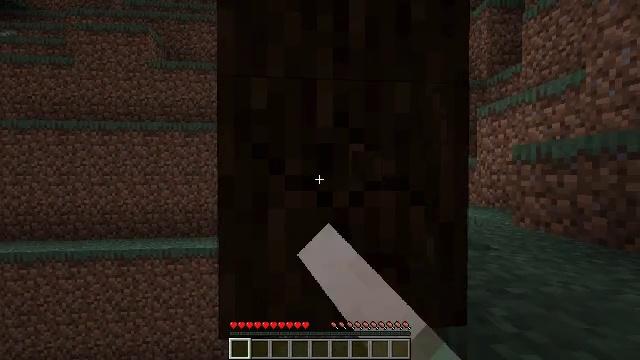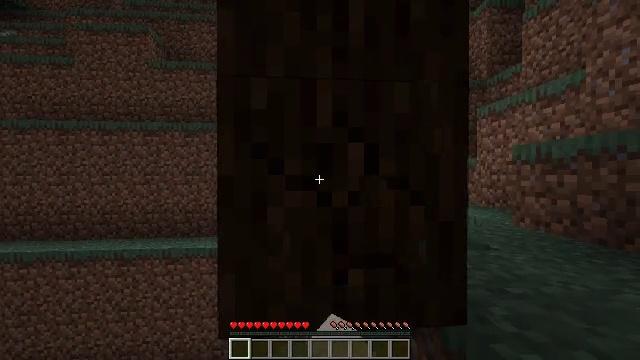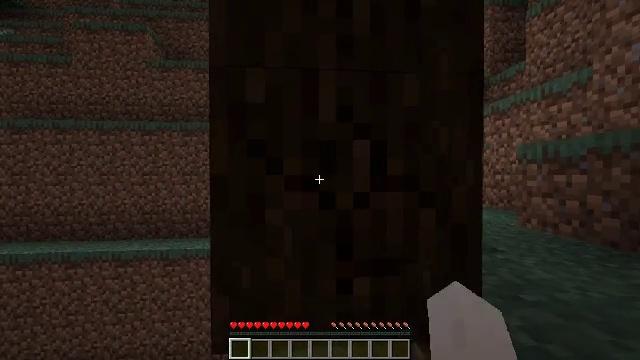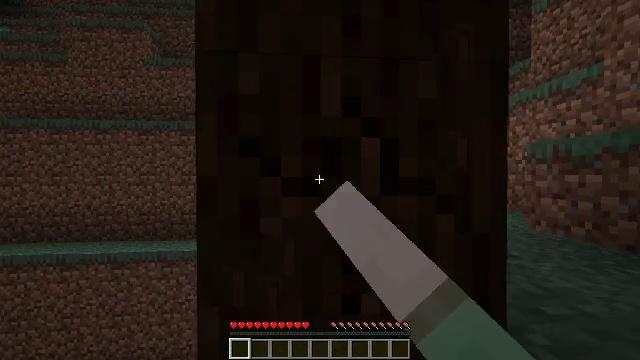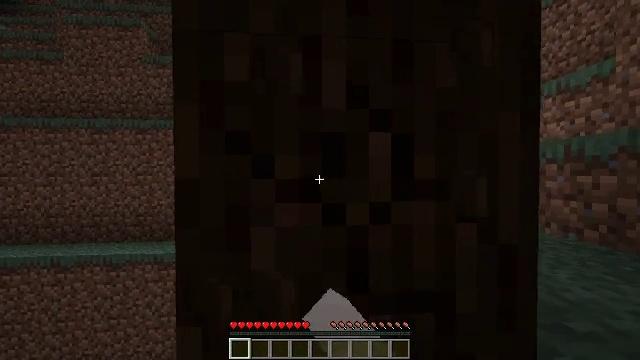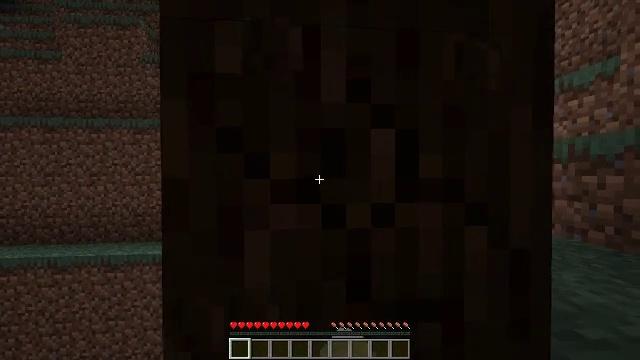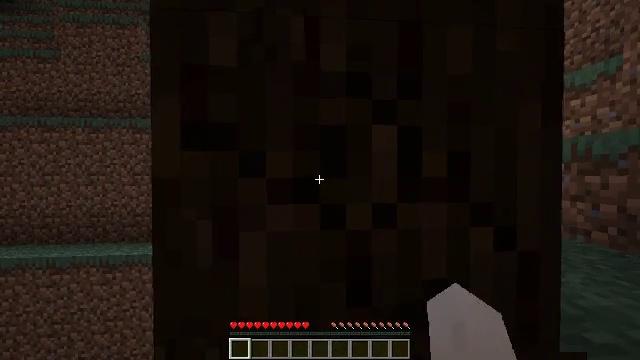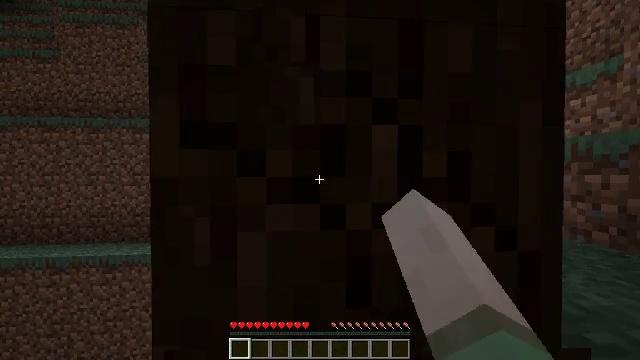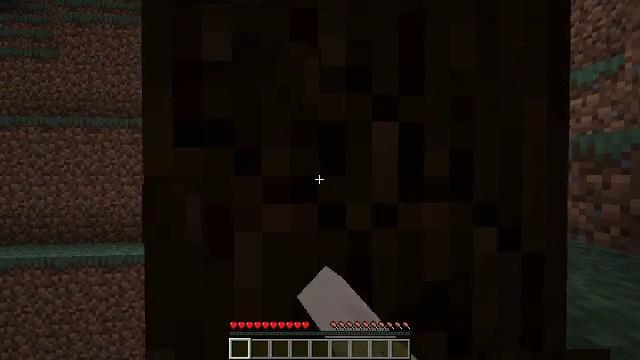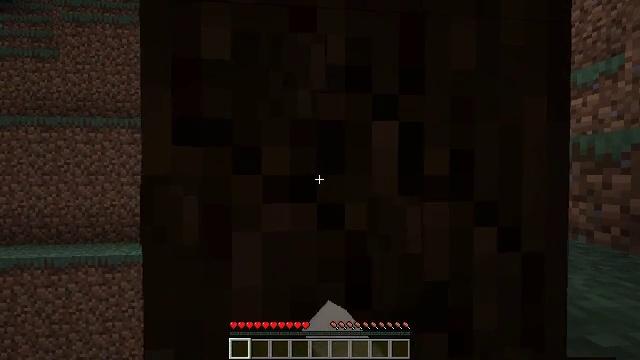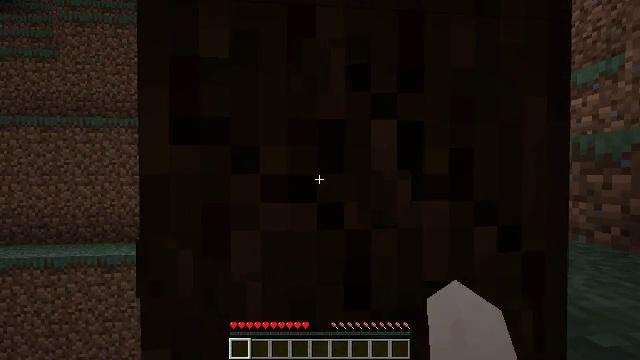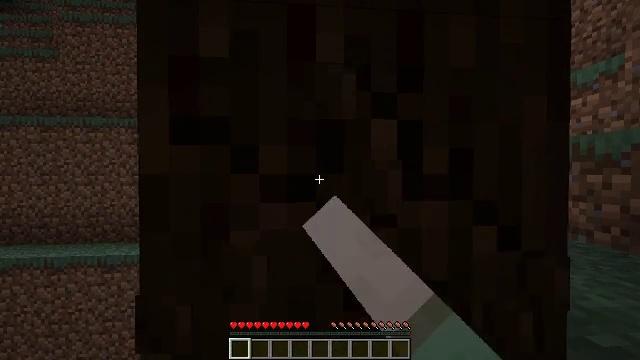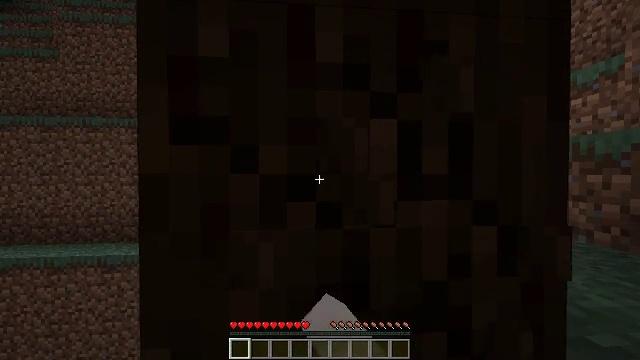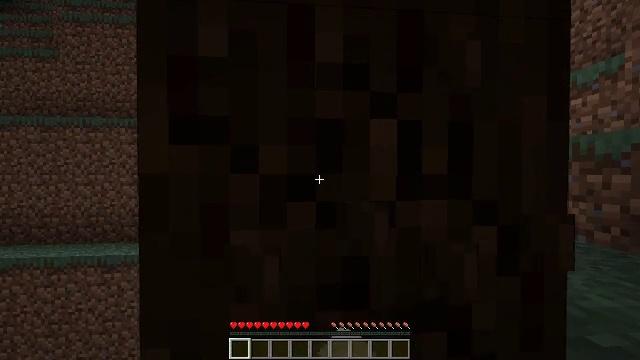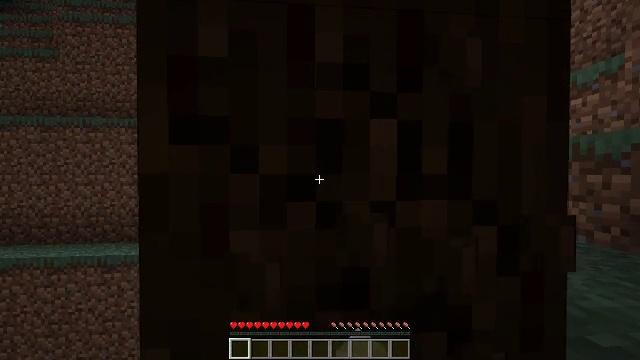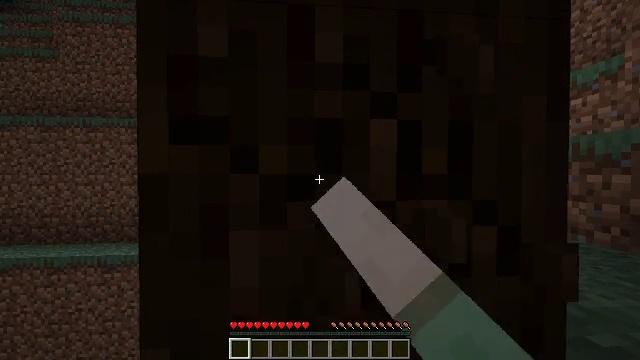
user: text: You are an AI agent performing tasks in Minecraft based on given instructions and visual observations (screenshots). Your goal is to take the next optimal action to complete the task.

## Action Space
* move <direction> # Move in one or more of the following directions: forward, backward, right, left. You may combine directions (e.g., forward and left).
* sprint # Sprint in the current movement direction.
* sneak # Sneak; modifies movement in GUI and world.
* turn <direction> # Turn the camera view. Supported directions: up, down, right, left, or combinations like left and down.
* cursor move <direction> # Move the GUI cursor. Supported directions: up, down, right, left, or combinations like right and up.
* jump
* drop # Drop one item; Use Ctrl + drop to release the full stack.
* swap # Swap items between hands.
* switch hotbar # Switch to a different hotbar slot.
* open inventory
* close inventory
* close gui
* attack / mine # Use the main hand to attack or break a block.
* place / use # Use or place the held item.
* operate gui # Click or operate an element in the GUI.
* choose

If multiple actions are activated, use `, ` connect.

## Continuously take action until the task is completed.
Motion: motion action
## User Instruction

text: Collect spruce log for building materials.
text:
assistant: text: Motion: attack / mine
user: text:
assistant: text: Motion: move forward, attack / mine
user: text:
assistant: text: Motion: move forward, attack / mine
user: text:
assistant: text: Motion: attack / mine
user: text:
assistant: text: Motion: attack / mine
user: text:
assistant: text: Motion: attack / mine
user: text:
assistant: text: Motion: attack / mine
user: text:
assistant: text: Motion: attack / mine
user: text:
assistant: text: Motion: attack / mine
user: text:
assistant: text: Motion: attack / mine
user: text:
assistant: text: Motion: attack / mine
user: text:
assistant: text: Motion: attack / mine
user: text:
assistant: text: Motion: attack / mine
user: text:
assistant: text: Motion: attack / mine
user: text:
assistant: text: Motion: attack / mine
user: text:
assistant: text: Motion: attack / mine
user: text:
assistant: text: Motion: attack / mine
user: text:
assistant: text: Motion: attack / mine
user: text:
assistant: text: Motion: attack / mine
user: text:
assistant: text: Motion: attack / mine
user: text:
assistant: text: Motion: attack / mine
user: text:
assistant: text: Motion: turn up, attack / mine
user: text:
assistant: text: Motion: turn left and up, attack / mine
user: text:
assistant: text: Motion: attack / mine
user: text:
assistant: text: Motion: attack / mine
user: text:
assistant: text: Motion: attack / mine
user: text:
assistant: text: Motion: attack / mine
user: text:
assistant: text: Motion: attack / mine
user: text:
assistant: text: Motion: attack / mine
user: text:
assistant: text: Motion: attack / mine